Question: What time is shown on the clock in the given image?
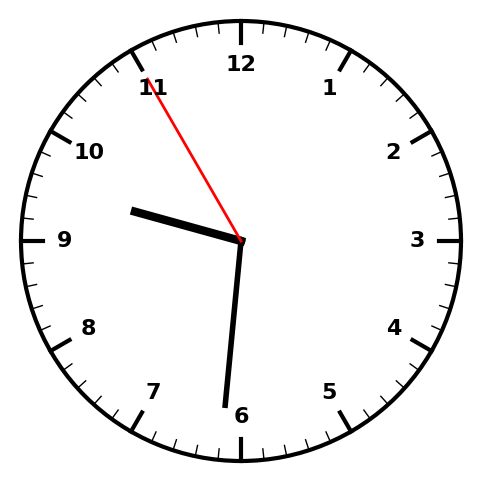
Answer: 09:30:55